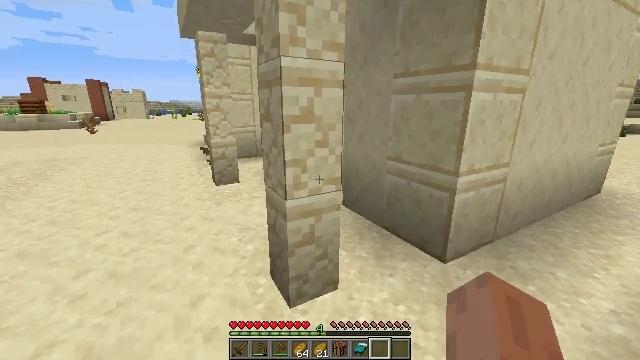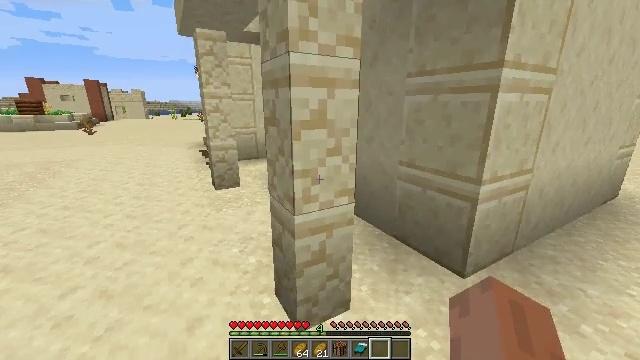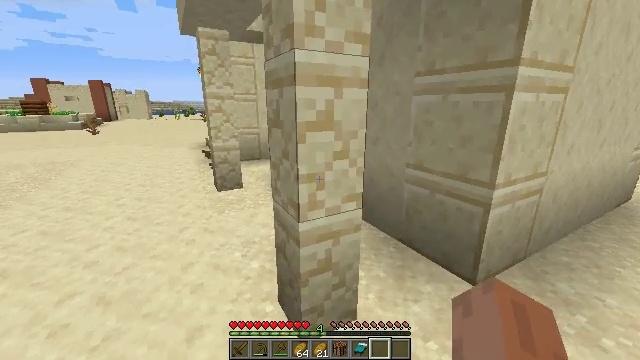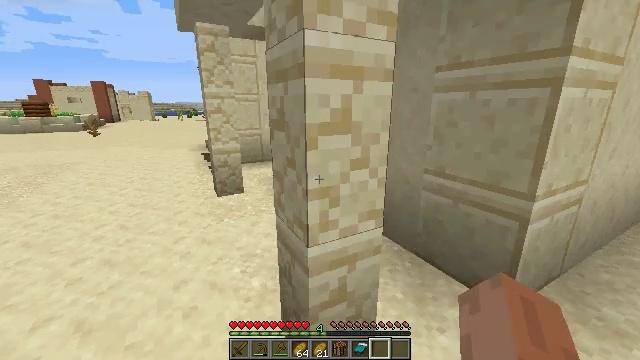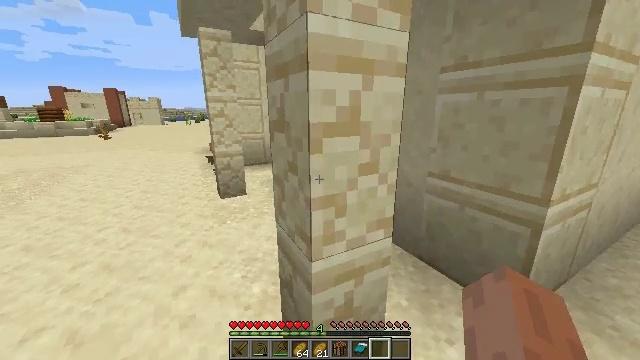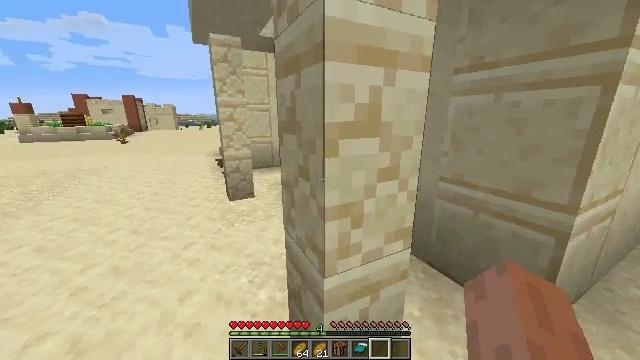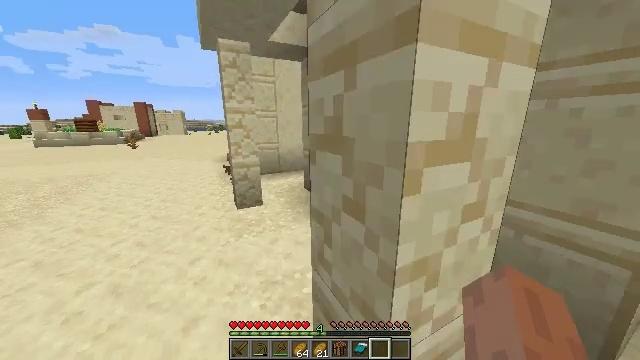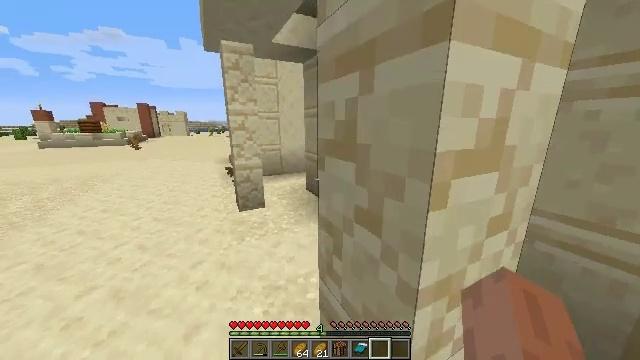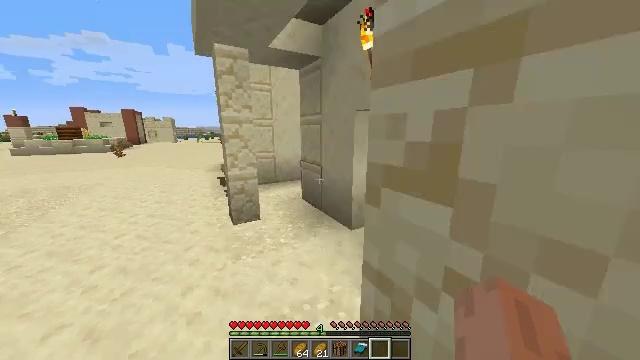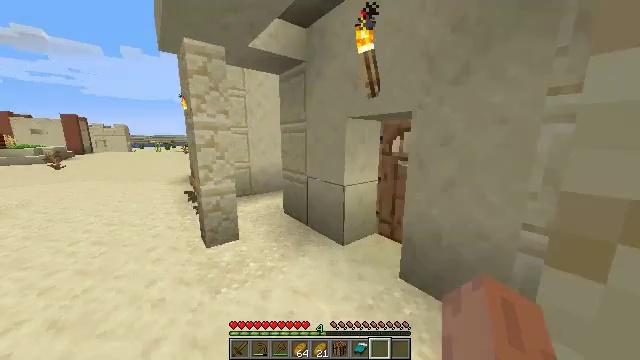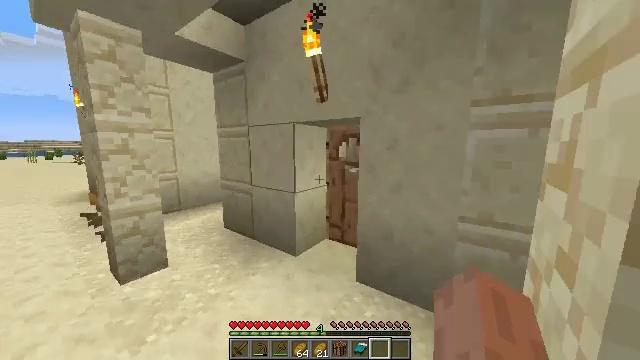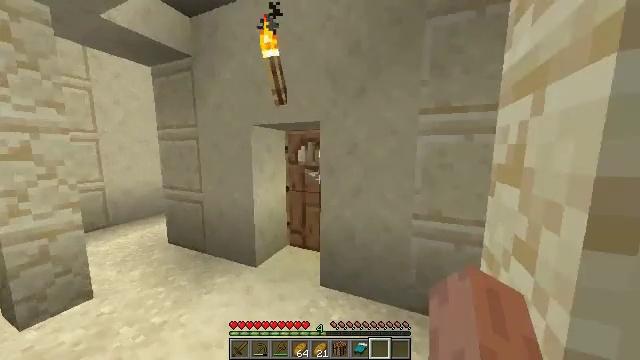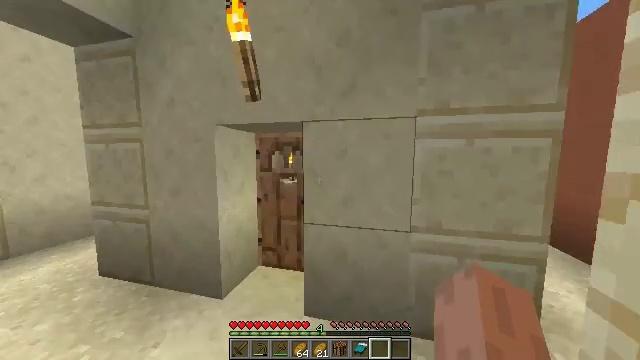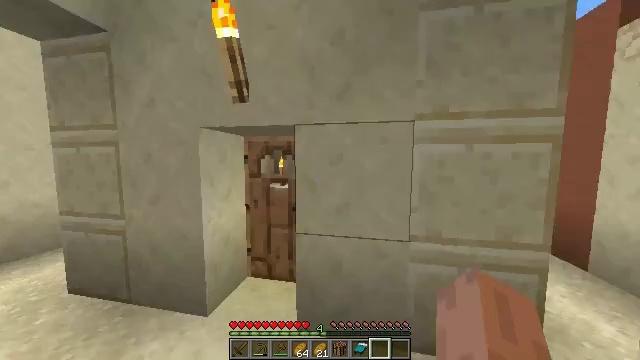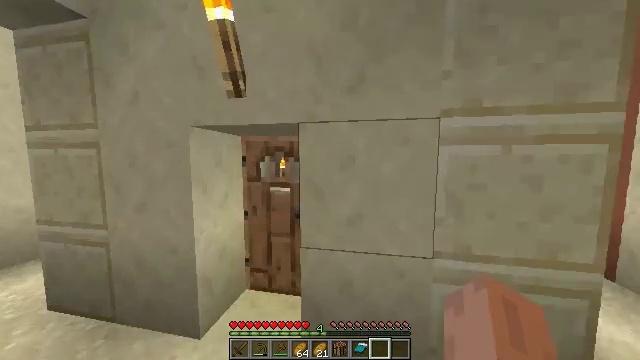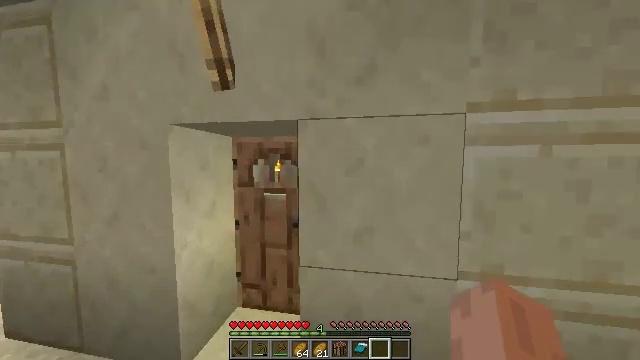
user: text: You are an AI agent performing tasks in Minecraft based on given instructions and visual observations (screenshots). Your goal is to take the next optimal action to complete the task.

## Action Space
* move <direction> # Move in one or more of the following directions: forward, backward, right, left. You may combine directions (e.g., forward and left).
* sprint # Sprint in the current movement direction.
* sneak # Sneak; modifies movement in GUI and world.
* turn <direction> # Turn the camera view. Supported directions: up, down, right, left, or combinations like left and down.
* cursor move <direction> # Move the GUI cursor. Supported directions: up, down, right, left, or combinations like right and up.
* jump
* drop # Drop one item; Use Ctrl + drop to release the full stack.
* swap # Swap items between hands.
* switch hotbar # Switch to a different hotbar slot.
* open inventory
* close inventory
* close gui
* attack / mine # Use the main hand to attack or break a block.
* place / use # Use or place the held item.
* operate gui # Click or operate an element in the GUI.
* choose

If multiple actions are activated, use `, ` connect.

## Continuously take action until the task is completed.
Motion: motion action
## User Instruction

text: Gather the blast furnace into your inventory.
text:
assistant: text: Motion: move forward
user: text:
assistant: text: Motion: move forward
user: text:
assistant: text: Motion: move forward, sprint
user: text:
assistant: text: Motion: move forward, sprint
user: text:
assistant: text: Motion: move forward and move left, sprint, turn left
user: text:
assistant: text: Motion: move forward and move left, sprint
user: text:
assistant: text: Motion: move forward and move left
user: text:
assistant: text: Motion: move forward and move left, turn right and up
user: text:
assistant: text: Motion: move forward and move left, turn right and up
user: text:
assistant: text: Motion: move forward and move left, turn right and up
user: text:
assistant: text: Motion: move forward, turn right and up
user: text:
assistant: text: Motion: move forward, turn right and up
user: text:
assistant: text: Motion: move forward, turn right
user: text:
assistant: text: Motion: move forward
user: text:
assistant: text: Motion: move forward, turn right
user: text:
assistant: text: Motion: use / place
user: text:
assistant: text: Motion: use / place
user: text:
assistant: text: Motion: move left, use / place
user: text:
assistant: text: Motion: move left
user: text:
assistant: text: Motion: move left
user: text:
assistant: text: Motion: move forward and move left, use / place
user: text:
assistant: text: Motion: move forward and move left, turn right, use / place
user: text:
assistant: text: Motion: move forward, turn right, use / place
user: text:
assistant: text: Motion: move forward, turn right and down
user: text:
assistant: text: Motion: move forward, turn right and down
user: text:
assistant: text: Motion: move forward, turn right and down
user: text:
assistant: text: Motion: move forward, turn right
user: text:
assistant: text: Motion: move forward
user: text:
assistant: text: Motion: move forward
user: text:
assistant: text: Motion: move forward